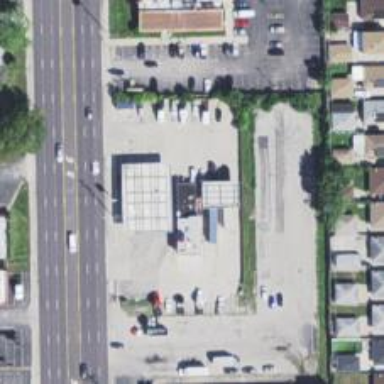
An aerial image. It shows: Convenience shop.